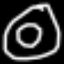
Label: donut